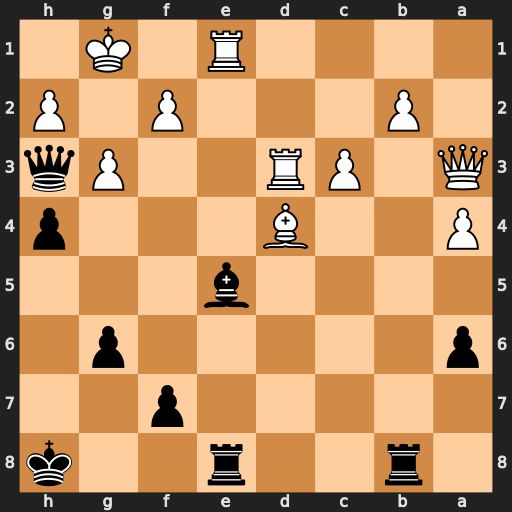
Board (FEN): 1r2r2k/5p2/p5p1/4b3/P2B3p/Q1PR2Pq/1P3P1P/4R1K1
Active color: b
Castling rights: -
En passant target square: -
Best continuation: Bxd4 Rxe8+ Rxe8 Qf8+ Rxf8